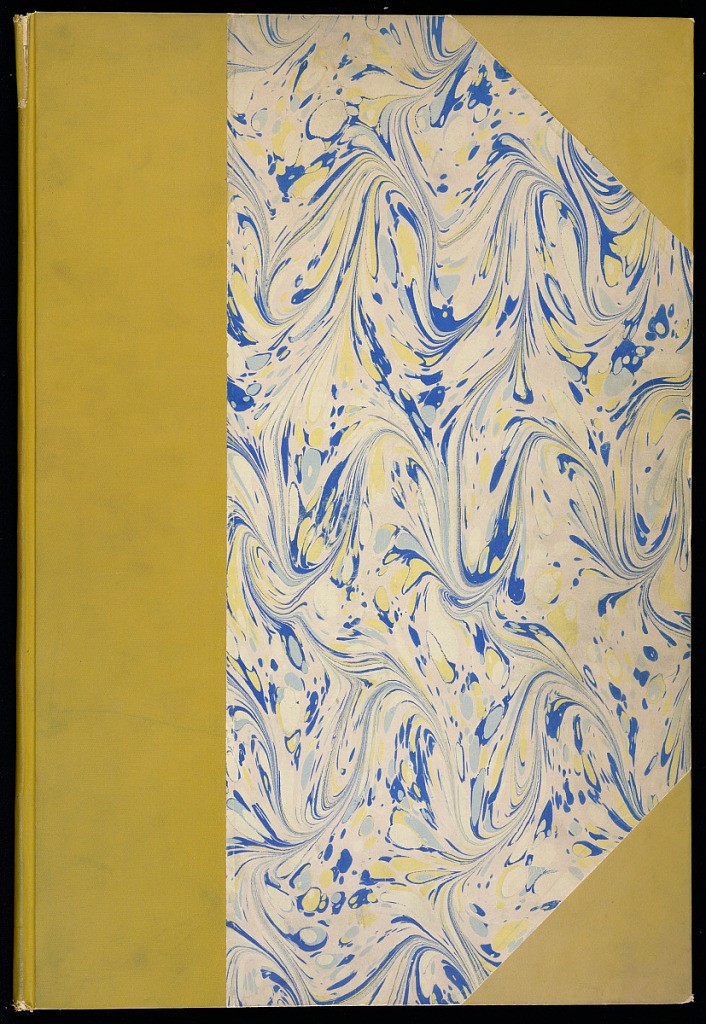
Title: Album of Prints: Miscellaneous Ornament Designs by Pierre Edme Babel
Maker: Pierre Edme Babel, French, 1720–1775
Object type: Album
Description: Album of prints containing miscellaneous ornament prints by Pierre Edme Babel.